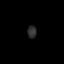
Tissue: prostate
Cell type: Endothelial cells
Senescence score: 0.7667
Nuclear area (px): 111
Mean DAPI intensity: 45.757